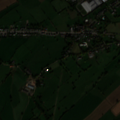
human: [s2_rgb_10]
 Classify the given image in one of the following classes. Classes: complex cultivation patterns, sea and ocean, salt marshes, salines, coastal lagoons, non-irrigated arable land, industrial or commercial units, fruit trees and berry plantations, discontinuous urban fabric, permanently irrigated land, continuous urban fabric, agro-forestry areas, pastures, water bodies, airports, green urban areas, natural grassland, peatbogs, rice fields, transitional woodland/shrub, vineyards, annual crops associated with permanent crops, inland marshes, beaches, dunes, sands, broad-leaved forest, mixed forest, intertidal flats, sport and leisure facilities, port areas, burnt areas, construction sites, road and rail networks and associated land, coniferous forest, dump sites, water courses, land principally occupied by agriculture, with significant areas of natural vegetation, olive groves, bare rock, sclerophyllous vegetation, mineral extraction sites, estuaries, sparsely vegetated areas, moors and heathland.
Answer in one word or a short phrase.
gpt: discontinuous urban fabric, industrial or commercial units, pastures